Interaction volume radius: 10 \u00c5
Interaction volume height: 45 \u00c5
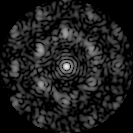
Disorder parameter: 0.633